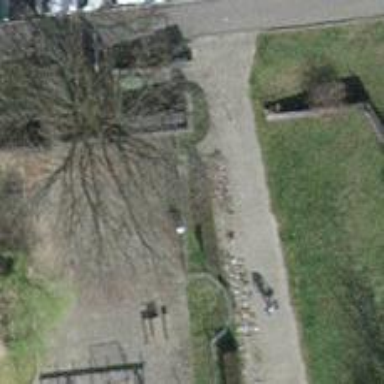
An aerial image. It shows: Playground area for leisure activities on the land.